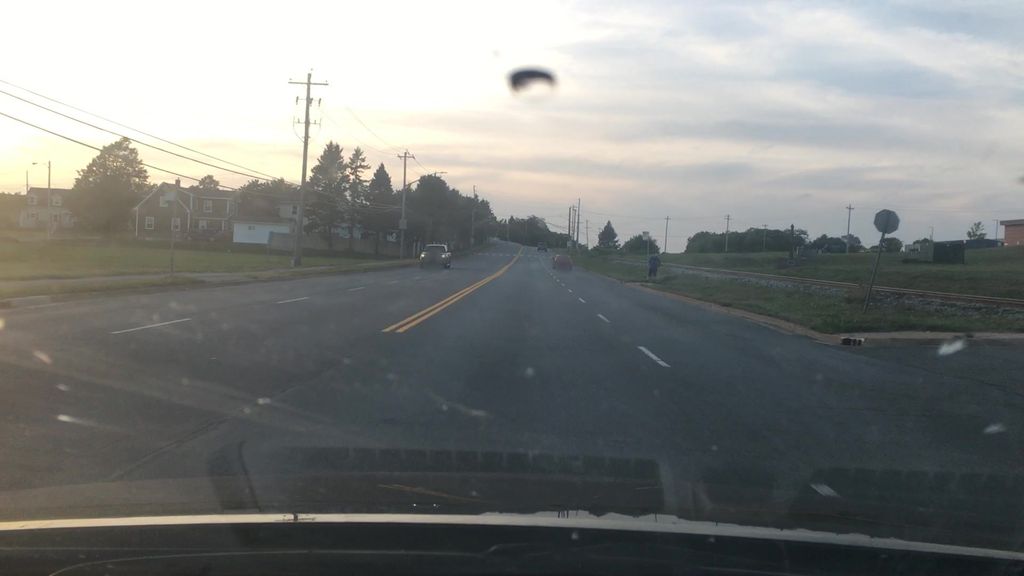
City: halifax